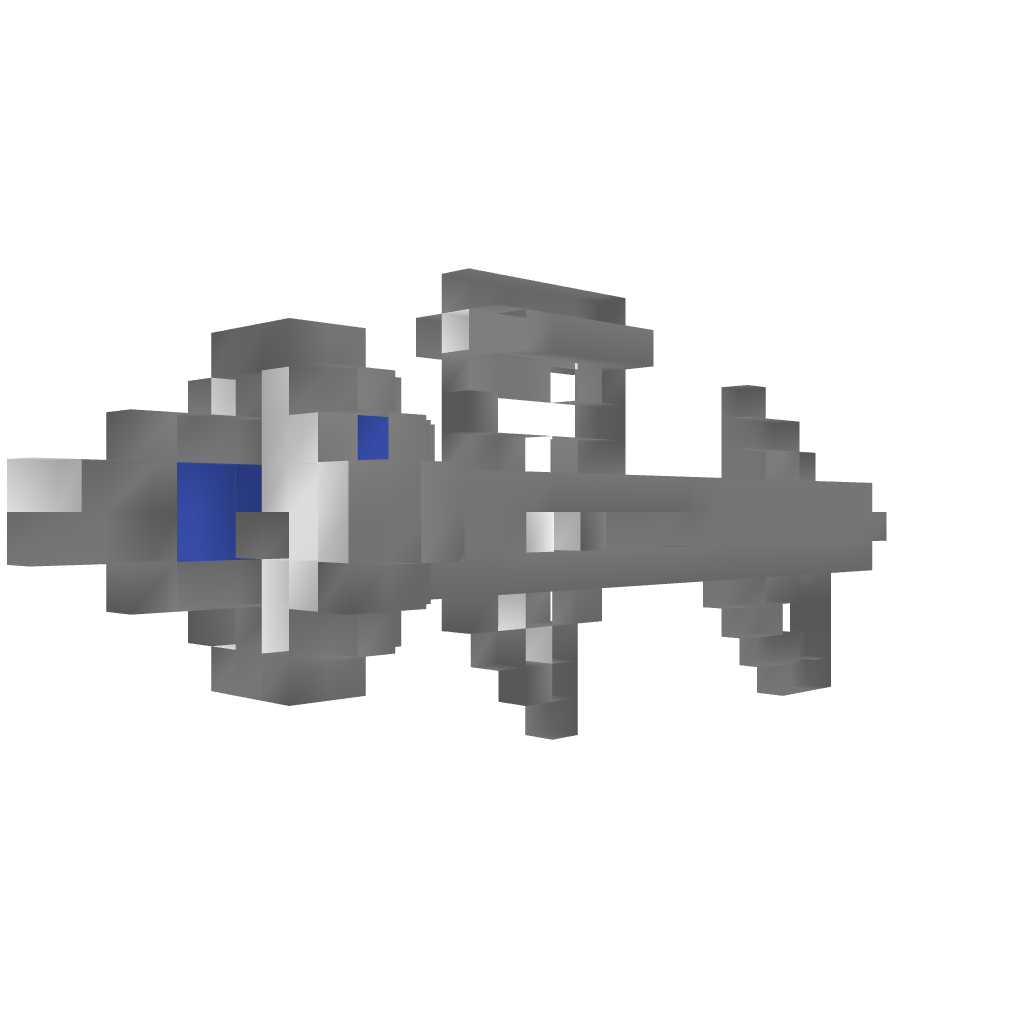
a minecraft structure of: Thunder Gun good quality